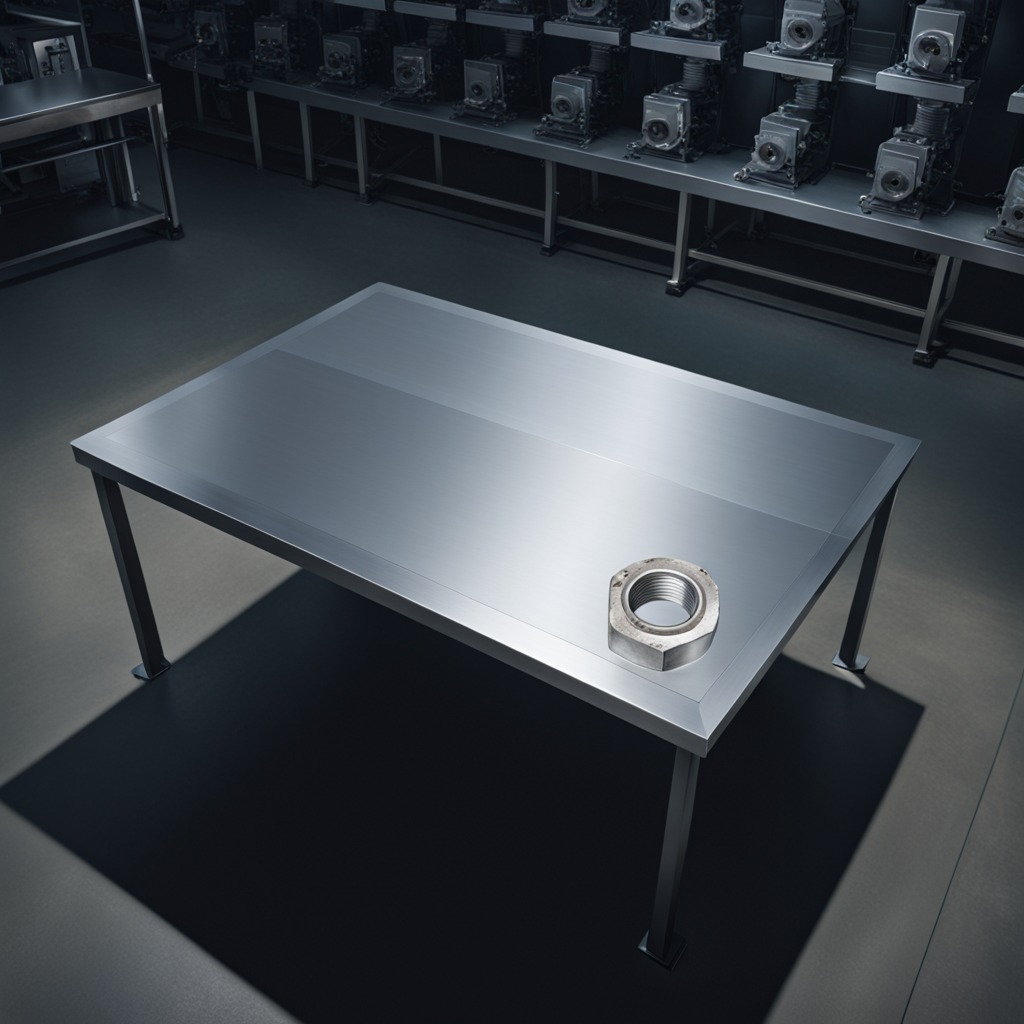
A metal nut is lying on a clean empty table in the evening.